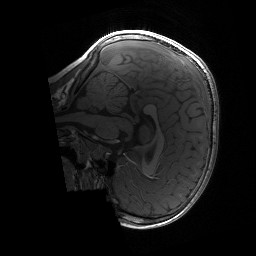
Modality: T1w
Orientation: sagittal
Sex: male
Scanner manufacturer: siemens
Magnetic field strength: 3 T
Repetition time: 1.9 s
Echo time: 0.00243 s